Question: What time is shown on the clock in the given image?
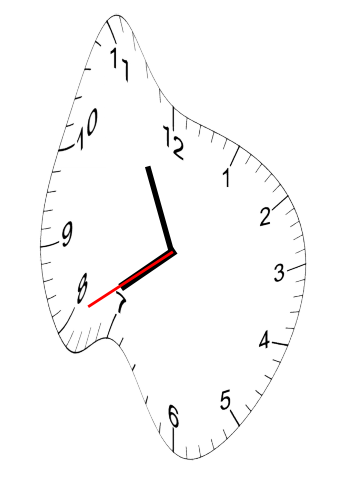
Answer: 07:55:40